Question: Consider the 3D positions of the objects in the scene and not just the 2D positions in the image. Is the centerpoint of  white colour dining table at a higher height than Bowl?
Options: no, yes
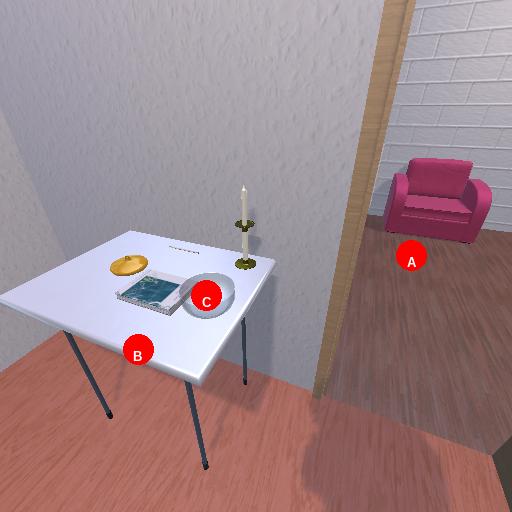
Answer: no